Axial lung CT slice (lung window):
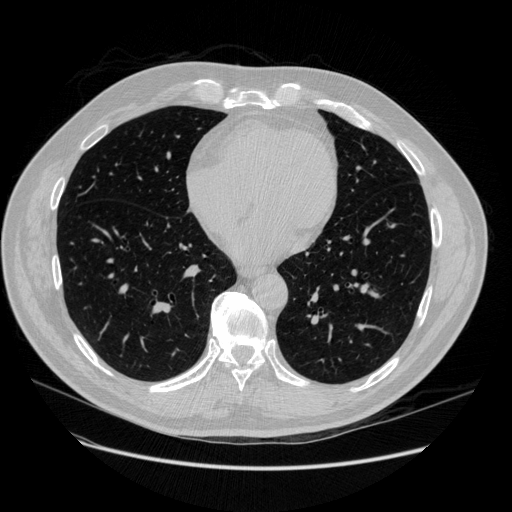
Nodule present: no